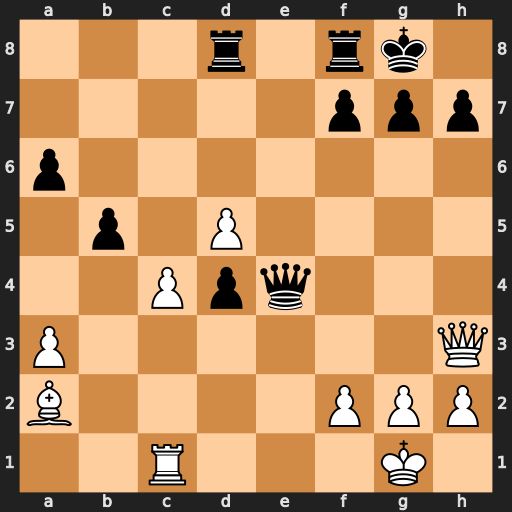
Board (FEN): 3r1rk1/5ppp/p7/1p1P4/2Ppq3/P6Q/B4PPP/2R3K1
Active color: w
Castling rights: -
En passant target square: -
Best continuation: Bb1 Qxb1 Rxb1